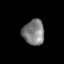
Tissue: lung
Cell type: T cells
Senescence score: 0.2287
Nuclear area (px): 540
Mean DAPI intensity: 125.181